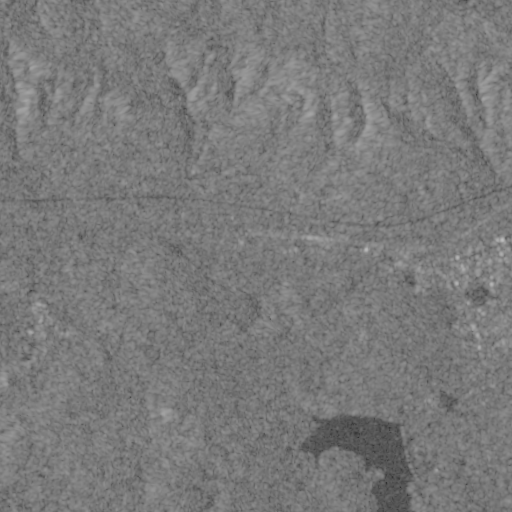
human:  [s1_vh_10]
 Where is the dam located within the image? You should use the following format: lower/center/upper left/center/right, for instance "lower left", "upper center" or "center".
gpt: The dam is located in the lower right of the image.
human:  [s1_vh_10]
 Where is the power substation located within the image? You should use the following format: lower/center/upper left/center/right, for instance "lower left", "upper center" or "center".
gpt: The power substation is located in the center right of the image.
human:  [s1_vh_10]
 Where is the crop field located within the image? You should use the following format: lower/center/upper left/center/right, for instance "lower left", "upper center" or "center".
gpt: There is no crop field in the image.

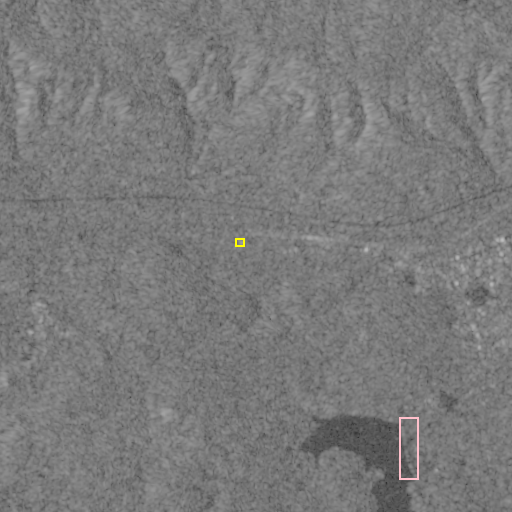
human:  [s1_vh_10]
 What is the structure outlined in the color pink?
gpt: The structure outlined in pink is a dam.
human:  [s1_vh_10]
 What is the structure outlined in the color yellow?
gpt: The structure outlined in yellow is a power substation.
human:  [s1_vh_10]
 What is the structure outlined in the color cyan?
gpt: There is no cyan outline.